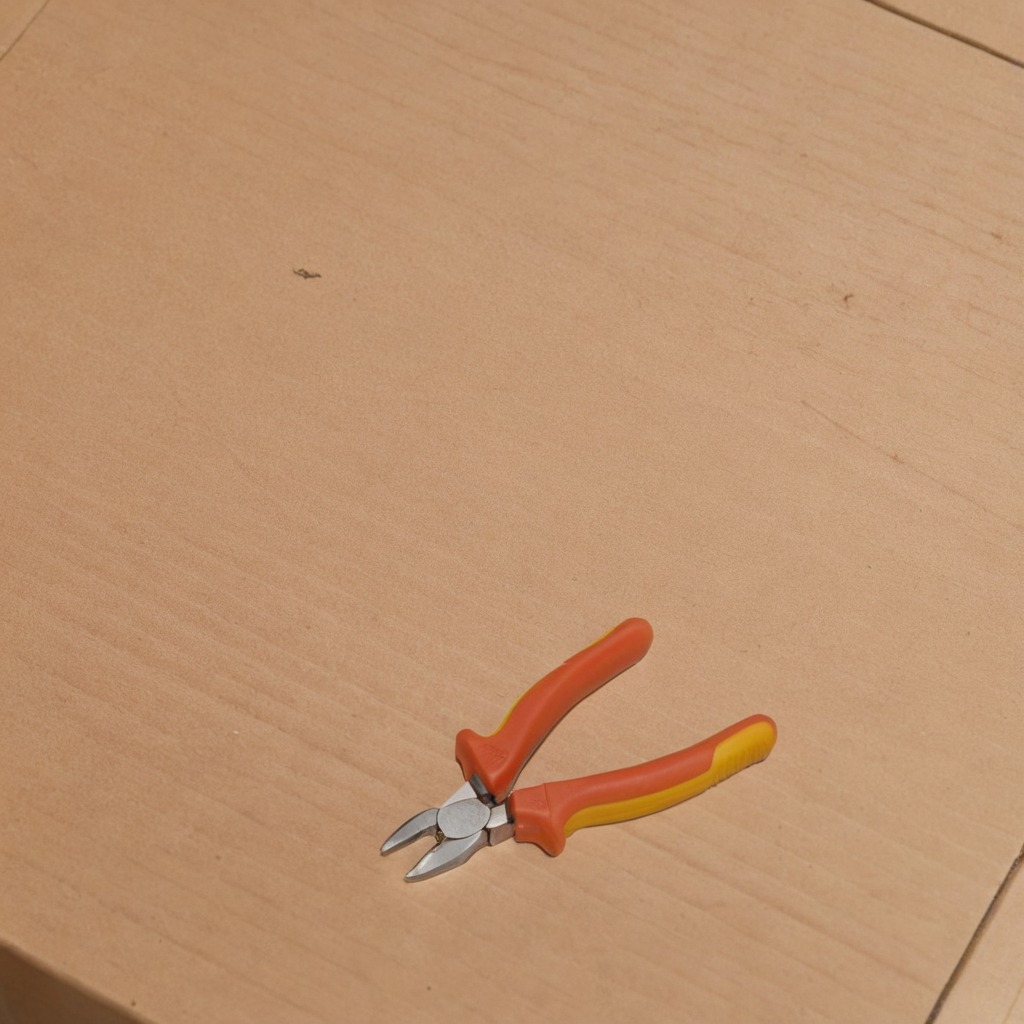
A plier is lying on the cardboard box surface.